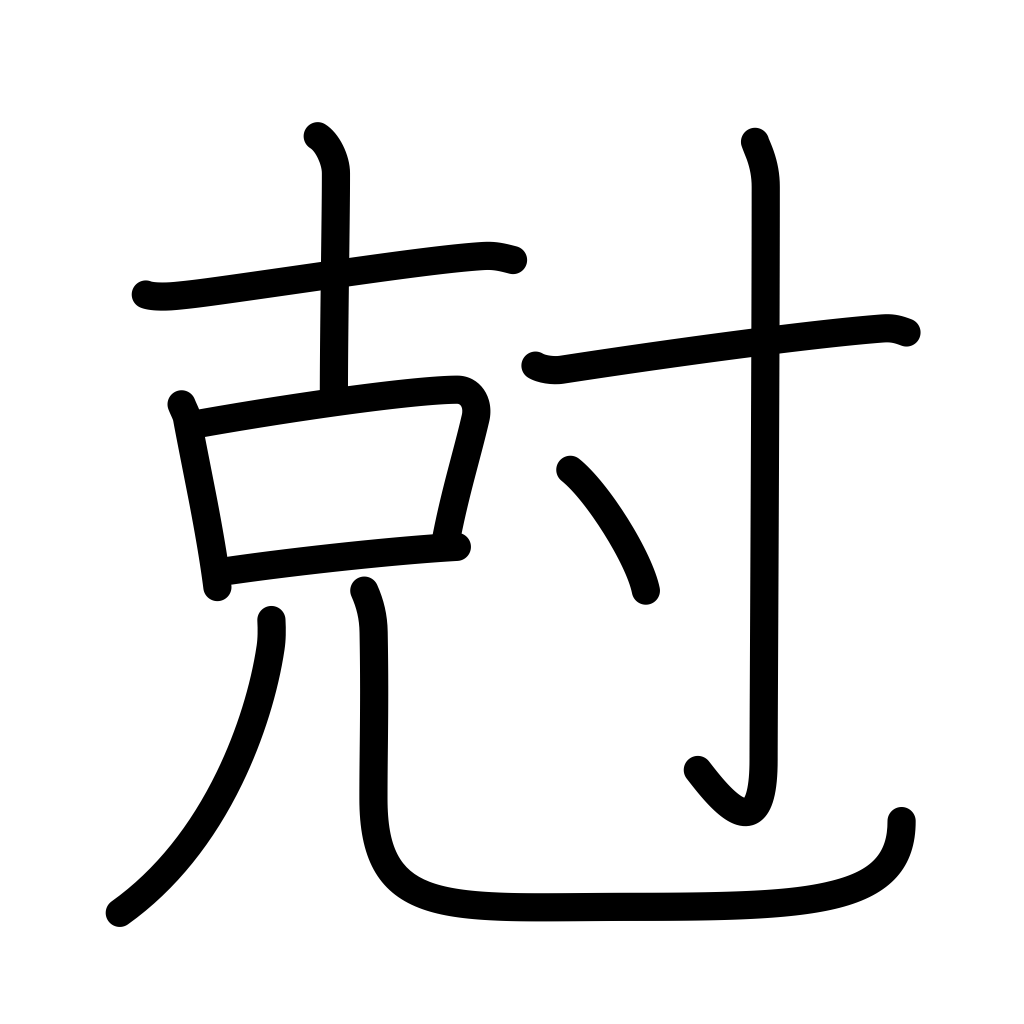
Meaning: subdue, destroy, overcome